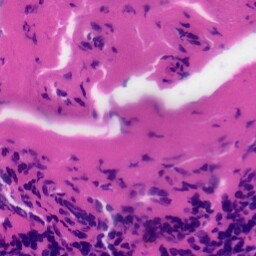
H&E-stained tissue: Tonsil